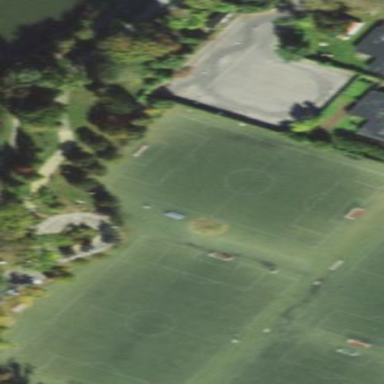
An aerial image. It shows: Soccer pitch for leisure land activities.